Question: I just feel pretty stupid, because I can't find a solution for my problem. Maybe someone can help me please:
I have the values Y1 and X1 (where X1 is always bigger than Y1). If I want to draw a curve between the two points y1, x1 based on a circle (no ellipse), how to find out the y2 value which would be the center of the cycle and the radius (r)? I think the circle's radius would get bigger and it's center would move down on the y-axis the greater x1 is (if Y1 doesn't change), right?

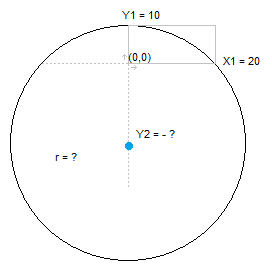
Answer: This is simply a math question.
First of all you should find the middle of the two points Y1 (0,10) and X1 (20,0)
which is (10,5).
Now we should determine the slope of the line which is perpendicular on the line between X1 and Y1. That slope is equal to 20/10=2
Thus the equation of that line will become y-5=2*(x-10) and thus y=2x-15
To find the coordinates of Y2 we have to find the point where the x value is 0. that is on y=-15. Thus the Y2 coordinate is (0,-15).
You can find the value for Y2 in the same way for other values than 20 and 10.